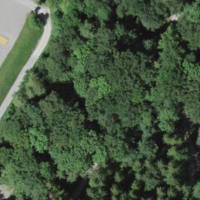
EUNIS habitat code: 41
Species observed at this site:
Lilioceris merdigera
Phyllobius glaucus
Mercurialis perennis
Aegopodium podagraria
Halyzia sedecimguttata